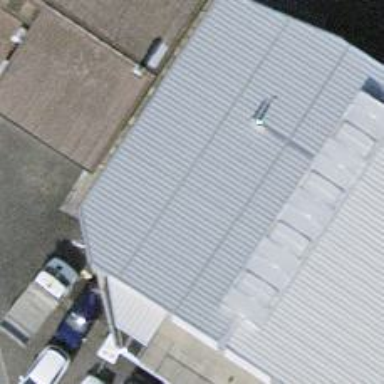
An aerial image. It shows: Car repair shop.